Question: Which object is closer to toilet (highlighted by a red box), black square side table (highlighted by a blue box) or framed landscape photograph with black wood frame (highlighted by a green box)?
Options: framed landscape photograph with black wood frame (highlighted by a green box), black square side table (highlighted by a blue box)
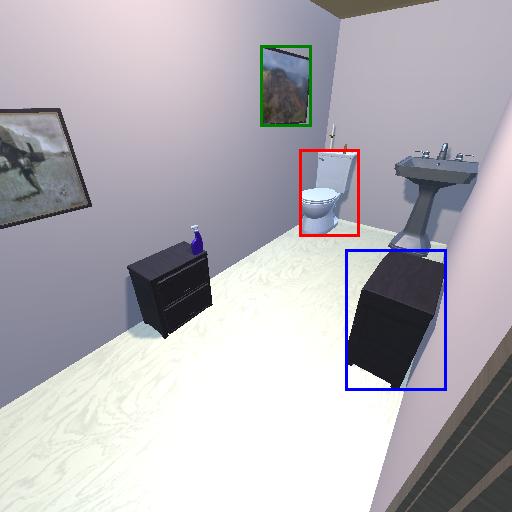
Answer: framed landscape photograph with black wood frame (highlighted by a green box)